高三 · 度量几何学
12. 如图, $P B$ 和 $P D$ 为圆的两条割线, 分别交圆于点 $A, B$ 和点 $C, D$. 若 $P A=5, A B=7, C D=11$, 则 $\mathrm{AC}: \mathrm{BD}=$ \$ \qquad \$

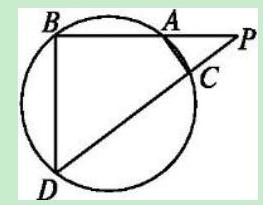
答案: $1: 3$
解析: ：解答：由割线定理,得 PA$\cdot$PB=PC$\cdot$PD，(1)

即 $\frac{\mathrm{PA}}{\mathrm{PD}}=\frac{\mathrm{PC}}{\mathrm{PB}}$ 又 $\because \angle \mathrm{P}$ 为公共角,

$\therefore \triangle \mathrm{PAC} \sim \triangle \mathrm{PDB} . \therefore \frac{\mathrm{AC}}{\mathrm{BD}}=\frac{\mathrm{PA}}{\mathrm{PD}}$

又 $\because P A=5, A B=7, C D=11$,

$\therefore \mathrm{PB}=\mathrm{PA}+\mathrm{AB}=12$.

由(1)式,得 $5 \times 12=P C(P C+11 ）$,

解得 $P C=4$ 或 $P C=-15$ (舍去).

$\therefore \mathrm{PD}=\mathrm{PC}+\mathrm{CD}=4+11=15$.

由(2)式, 得 $\frac{\mathrm{AC}}{\mathrm{BD}}=\frac{5}{15}=\frac{1}{3}$, 即 $\mathrm{AC}: \mathrm{BD}=1: 3$.

分析: 本题主要考查了与圆有关的比例线段, 解决问题的关键是根据与圆有关的比例线段满足的性质结合有关三角形的相似性计算即可